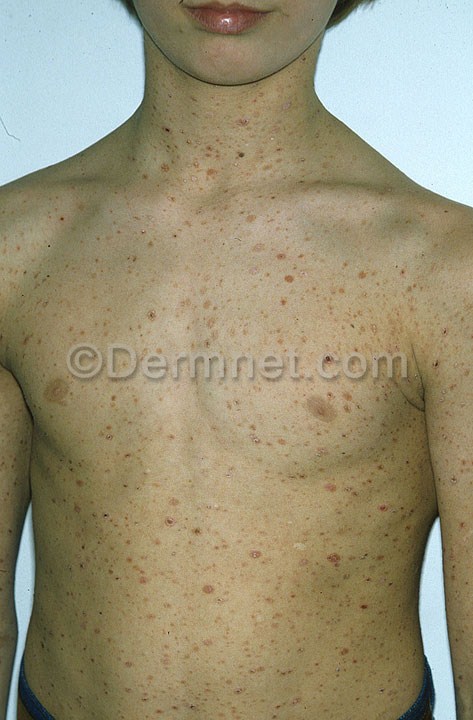
Disease: Psoriasis pictures Lichen Planus and related diseases